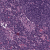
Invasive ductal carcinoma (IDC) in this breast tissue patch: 0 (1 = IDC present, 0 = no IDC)